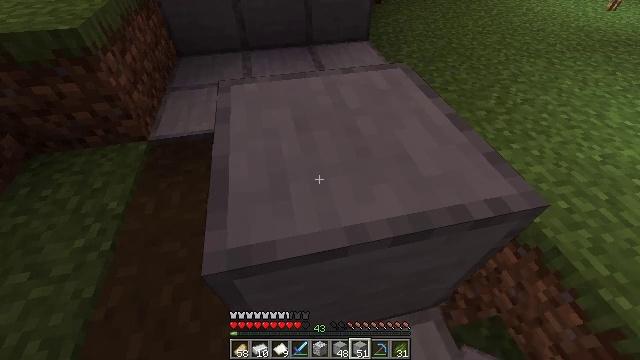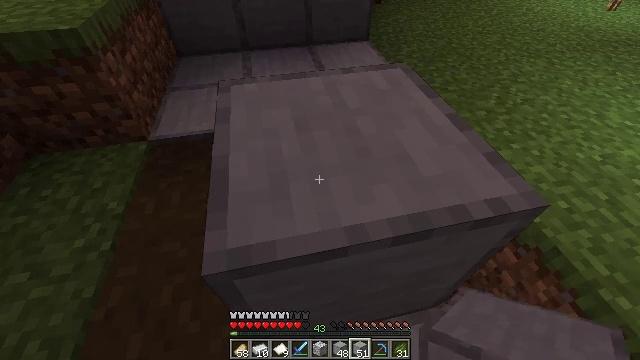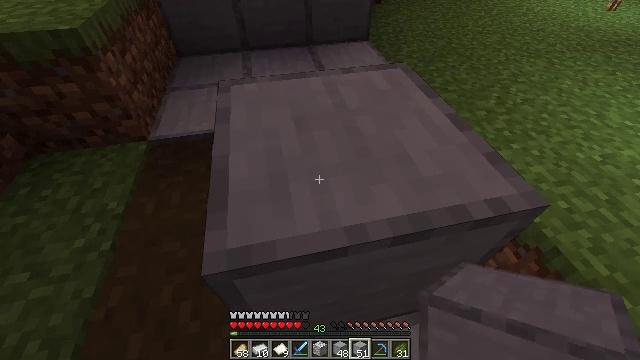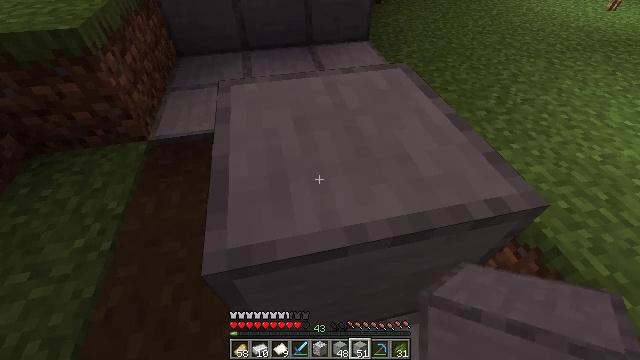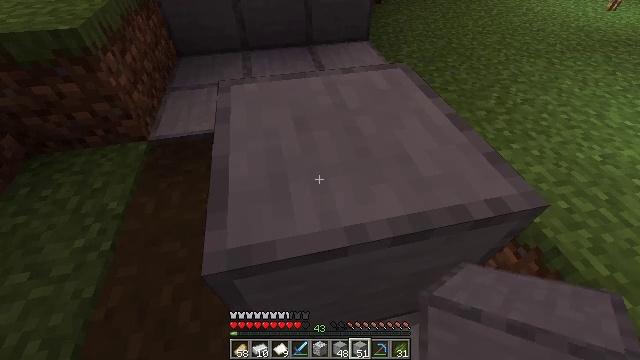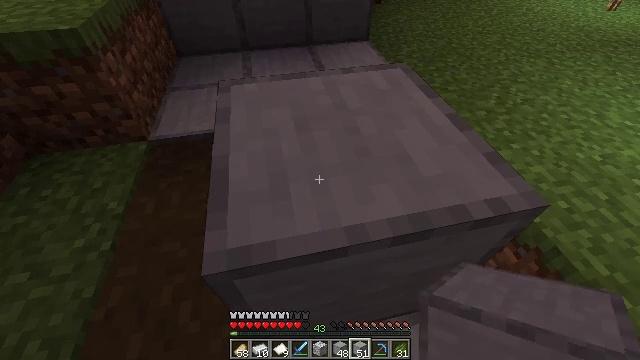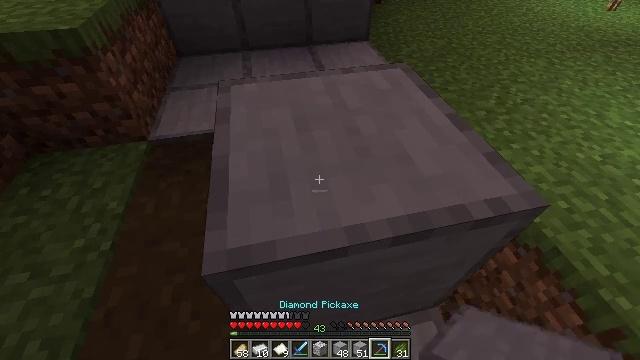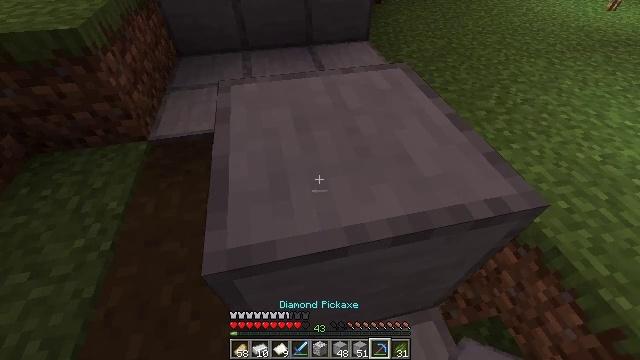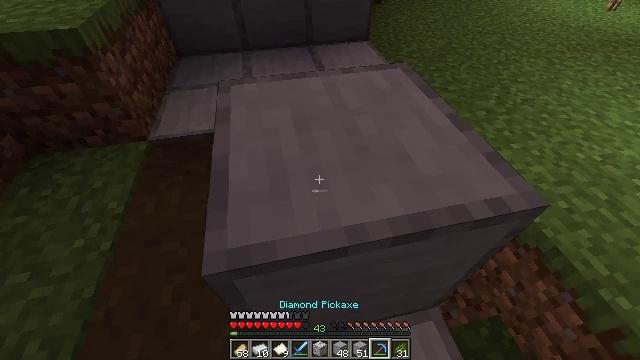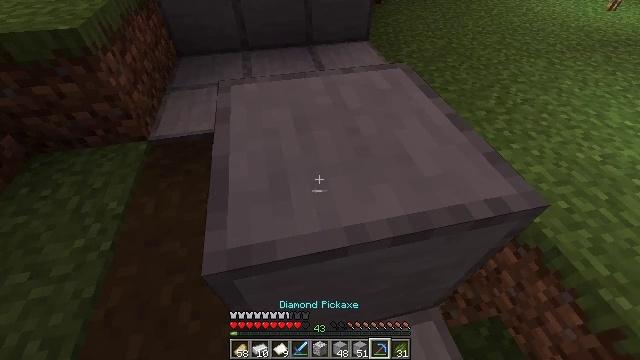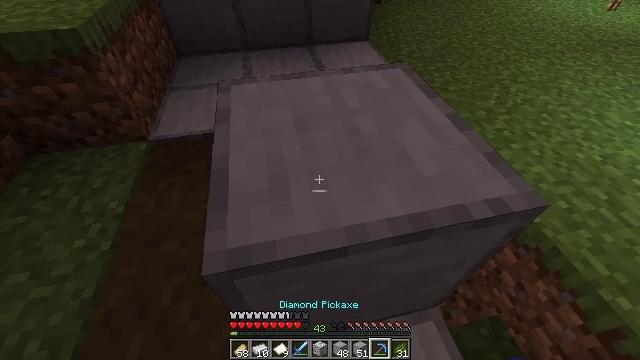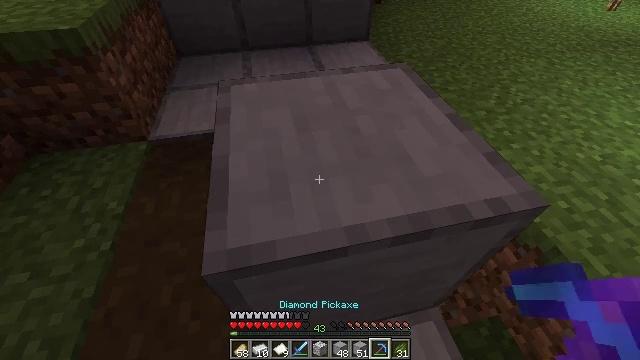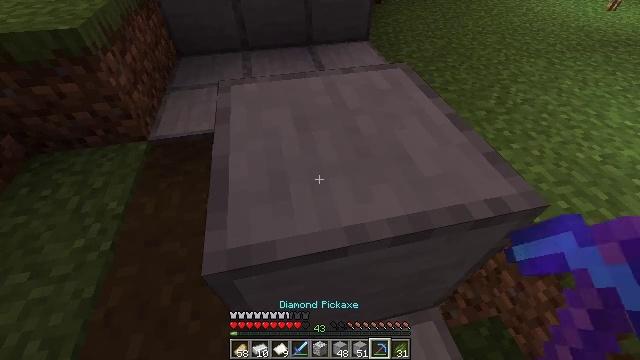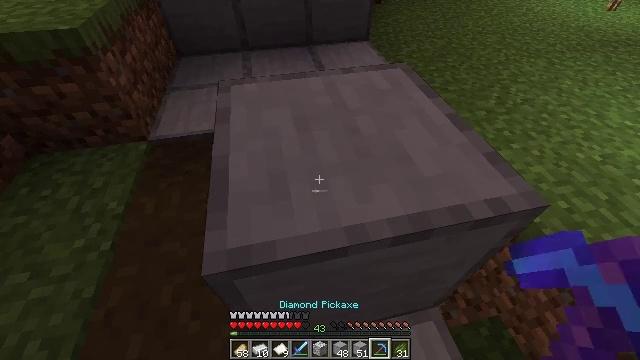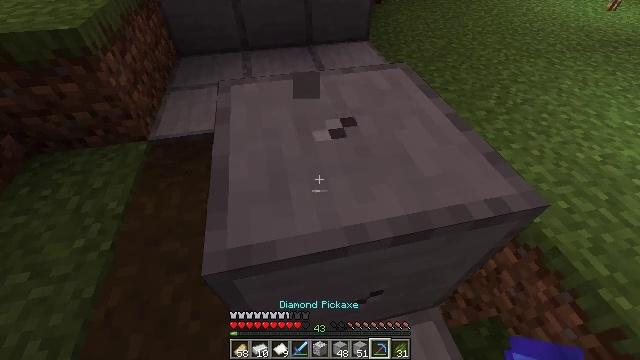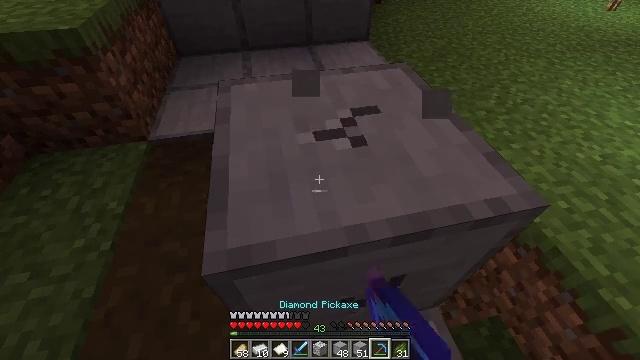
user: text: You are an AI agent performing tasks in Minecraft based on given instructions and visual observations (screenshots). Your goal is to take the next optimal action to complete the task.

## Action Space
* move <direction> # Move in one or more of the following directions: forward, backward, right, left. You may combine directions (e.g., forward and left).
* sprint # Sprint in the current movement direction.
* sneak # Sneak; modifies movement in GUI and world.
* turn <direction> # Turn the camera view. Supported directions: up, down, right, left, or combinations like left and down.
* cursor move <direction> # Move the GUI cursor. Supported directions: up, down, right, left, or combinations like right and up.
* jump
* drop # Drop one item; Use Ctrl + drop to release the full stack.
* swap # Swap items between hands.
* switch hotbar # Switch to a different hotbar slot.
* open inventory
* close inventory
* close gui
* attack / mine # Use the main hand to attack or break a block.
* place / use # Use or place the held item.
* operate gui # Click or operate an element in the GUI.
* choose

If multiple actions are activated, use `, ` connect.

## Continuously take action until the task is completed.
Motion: motion action
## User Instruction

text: Mine the smooth stone.
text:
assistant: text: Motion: no_op
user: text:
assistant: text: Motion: no_op
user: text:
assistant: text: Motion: no_op
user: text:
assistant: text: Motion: no_op
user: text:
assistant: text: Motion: no_op
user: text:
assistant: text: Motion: no_op
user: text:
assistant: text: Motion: no_op
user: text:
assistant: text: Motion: no_op
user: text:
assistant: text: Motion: no_op
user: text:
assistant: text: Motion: no_op
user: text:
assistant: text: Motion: no_op
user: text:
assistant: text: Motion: no_op
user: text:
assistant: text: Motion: no_op
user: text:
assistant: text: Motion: attack / mine
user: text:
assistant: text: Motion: attack / mine
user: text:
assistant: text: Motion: attack / mine
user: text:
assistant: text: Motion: attack / mine
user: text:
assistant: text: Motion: attack / mine
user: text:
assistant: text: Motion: attack / mine
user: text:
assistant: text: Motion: attack / mine
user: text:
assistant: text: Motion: attack / mine
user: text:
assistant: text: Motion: attack / mine
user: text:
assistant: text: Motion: attack / mine
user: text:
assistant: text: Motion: attack / mine
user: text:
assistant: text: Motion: attack / mine
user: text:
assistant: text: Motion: attack / mine